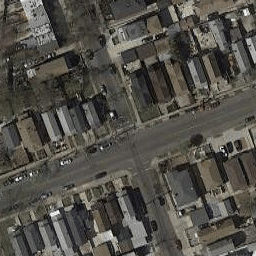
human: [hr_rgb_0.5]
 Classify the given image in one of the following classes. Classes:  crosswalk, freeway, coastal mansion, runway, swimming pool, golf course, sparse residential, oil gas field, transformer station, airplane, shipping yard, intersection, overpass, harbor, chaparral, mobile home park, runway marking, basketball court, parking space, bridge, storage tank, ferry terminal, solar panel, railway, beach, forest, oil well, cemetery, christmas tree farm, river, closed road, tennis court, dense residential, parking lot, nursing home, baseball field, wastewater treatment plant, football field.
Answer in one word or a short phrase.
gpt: intersection